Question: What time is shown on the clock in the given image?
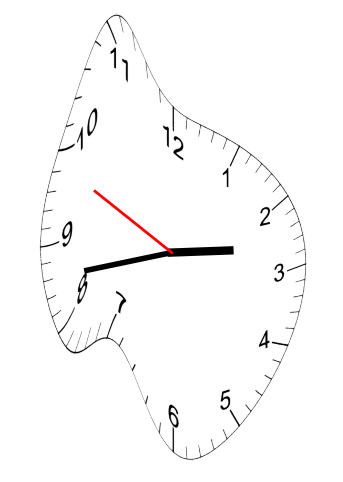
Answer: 02:42:49